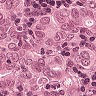
Metastatic tissue present: yes